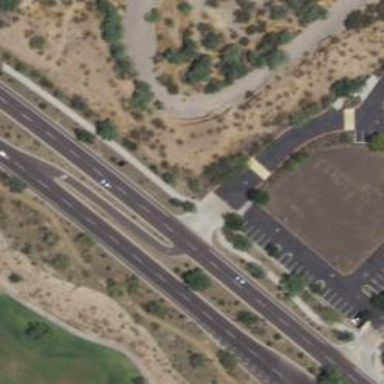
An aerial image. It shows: Asphalt road with secondary link designation.